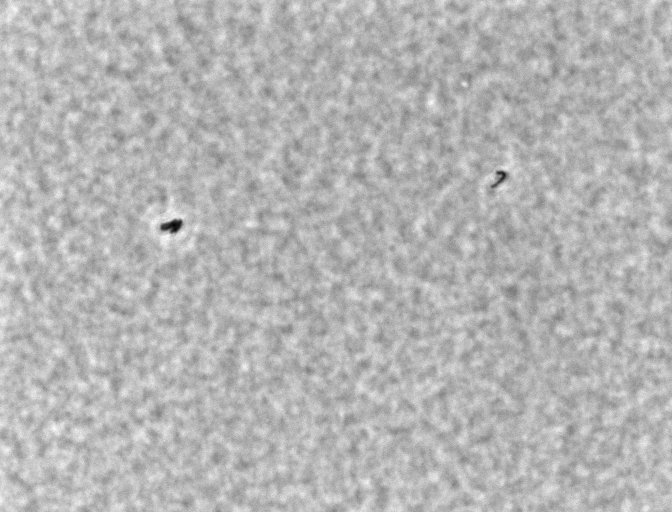
Listeria innocua